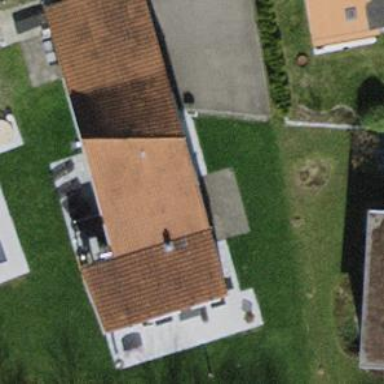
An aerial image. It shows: Building with tiled roof.